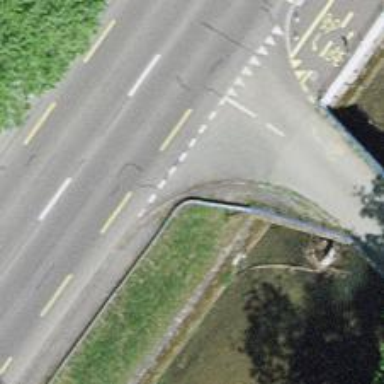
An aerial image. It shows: Bus stop with platform for public transport.